Question: I would like to create a list where i can add in English speaking countries and make sure that reflects on my barplot
'''
top9 = master_frame[master_frame['country_code'].isin(["USA","CHN","GBR","IND","CAN","ISR","FRA","DEU","SWE"])]
plt.figure(figsize=(10,5))
ax2=sns.barplot(x='country_code', y='raised_amount_usd', data=top9, estimator=np.sum,)
ax2.set_yscale('log')
ax2.set(xlabel='Funding by country', ylabel='Total amount of investments')
ax2.set_title('Investment distribution Country wise',fontsize =18, weight='bold')
plt.show()
'''
Output:

Here the challenge is that i need to highlight countries which have English as an official language and so my thought was to add a hash pattern to the bars of the countries and show a hue box above.
Any idea how i can achieve this??
Thank you in advance!
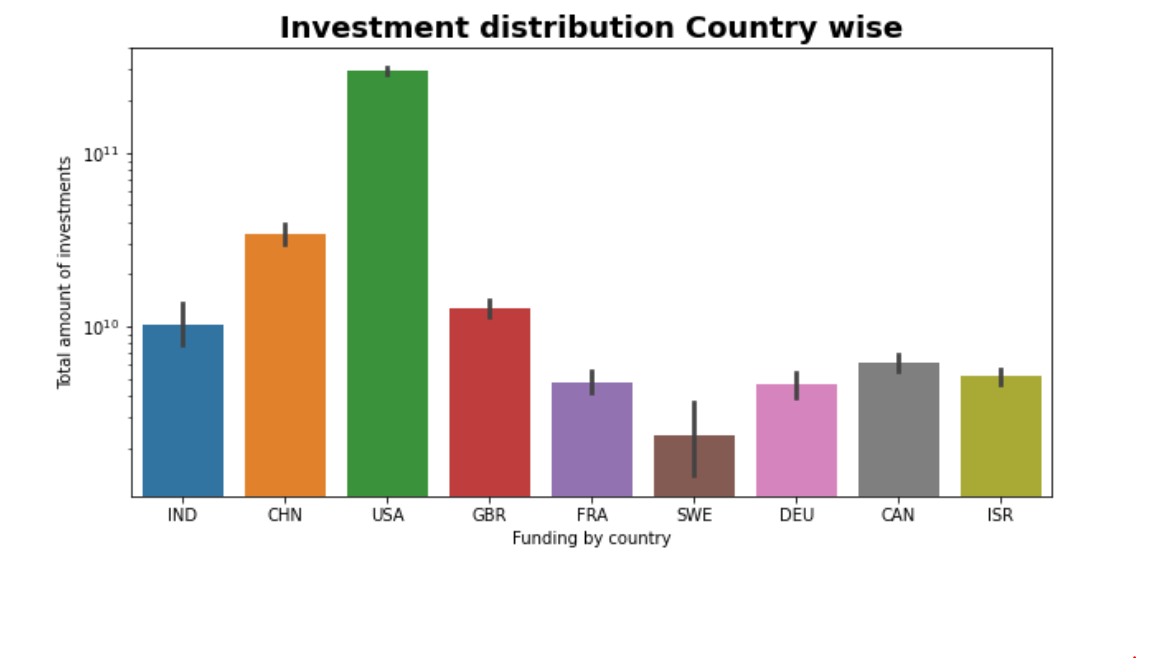
Answer: I am not quite sure about the hash pattern you mentioned.
Here is my understanding, you want to achieve two things.
First, color the bars having different property.
Second, create a legend box on the plot.
The approach below is way to fulfill your purpose.
---
## 1. Color the bars.
This step can be easily done with setting up the parameter 'palette' in the function 'sns.barplot'. You shall input a sequence of colors into it in hex format (there also <URL>.
'''
color_eng = "#94698b"
color_non_eng = "#4369ef"
# the sequence length is the number of bars.
palette = [color_eng, color_eng, color_non_eng, color_eng, color_non_eng]
ax2 = sns.barplot(x='country_code', y='raised_amount_usd',
data=top9, estimator=np.sum, palette=palette)
'''
## 2. Create a legend.
To create a customized legend box, we could set up the handles of the axes with manually created <URL>.
'''
import matplotlib.patches as mpatches
p_eng = mpatches.Patch(color=color_eng, label='English speaking country')
p_non_eng = mpatches.Patch(color=color_non_eng, label='non-English speaking country')
ax2.legend(handles=[p_eng, p_non_eng])
'''
---
The final code shall looks like:
'''
import matplotlib.patches as mpatches
top9 = master_frame[master_frame['country_code'].isin(["USA","CHN","GBR","IND","CAN","ISR","FRA","DEU","SWE"])]
plt.figure(figsize=(10,5))
color_eng = "#94698b"
color_non_eng = "#4369ef"
# the sequence length is the number of bars.
# Shall be composed by you
palette = [color_eng, color_eng, color_non_eng, color_eng, .......]
ax2 = sns.barplot(x='country_code', y='raised_amount_usd',
data=top9, estimator=np.sum, palette=palette)
p_eng = mpatches.Patch(color=color_eng, label='English speaking country')
p_non_eng = mpatches.Patch(color=color_non_eng, label='non-English speaking country')
ax2.legend(handles=[p_eng, p_non_eng])
ax2.set_yscale('log')
ax2.set(xlabel='Funding by country', ylabel='Total amount of investments')
ax2.set_title('Investment distribution Country wise',fontsize =18, weight='bold')
plt.show()
'''